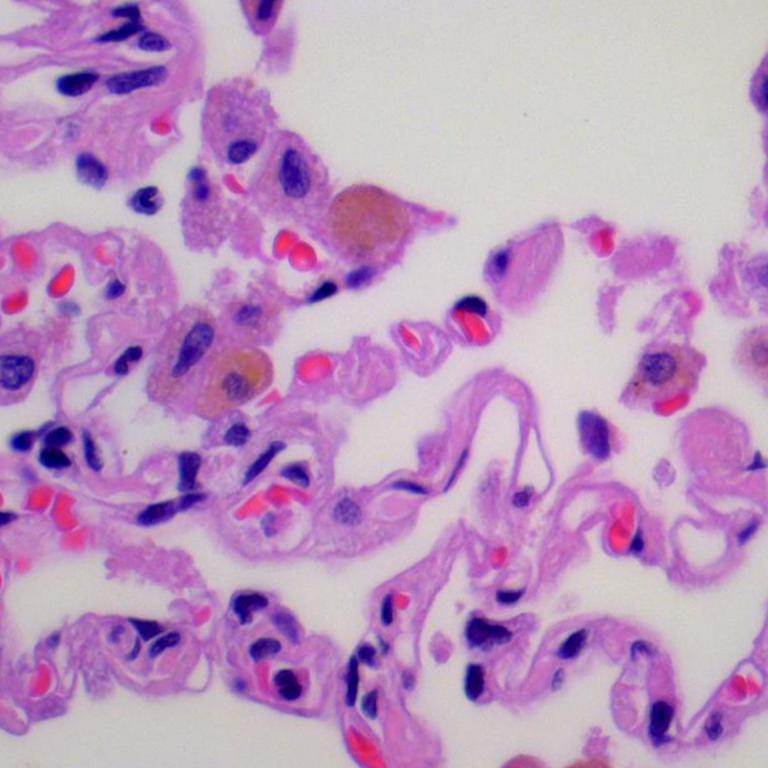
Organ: lung
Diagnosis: benign